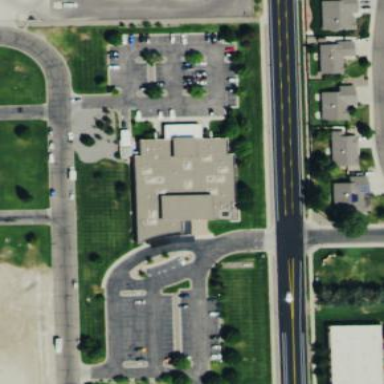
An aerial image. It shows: Building.